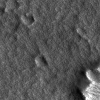
Atmospheric dust classification: not_dusty